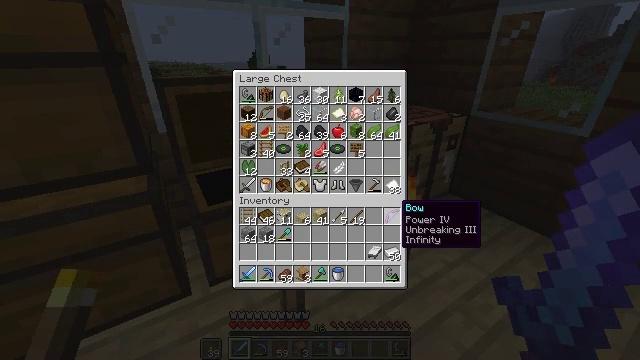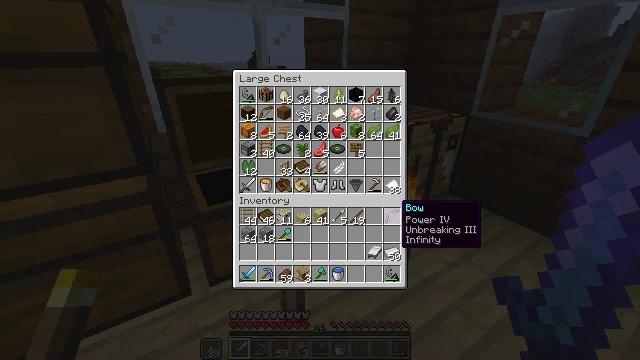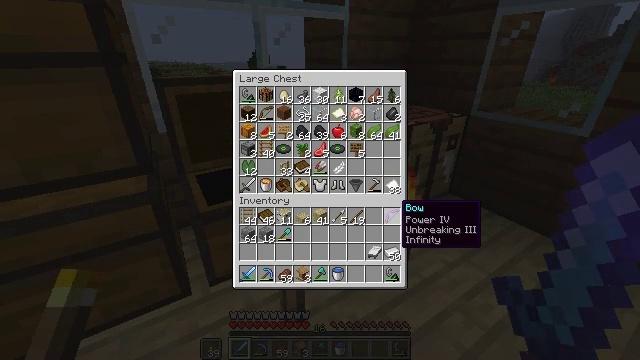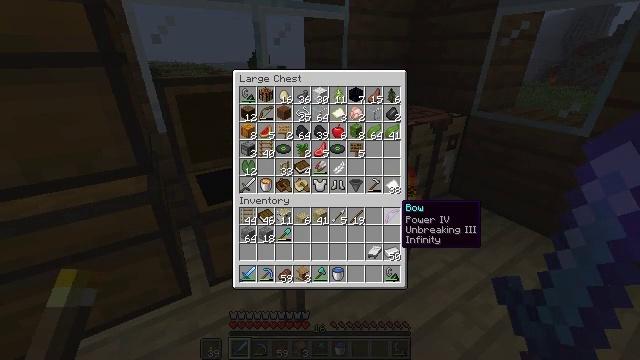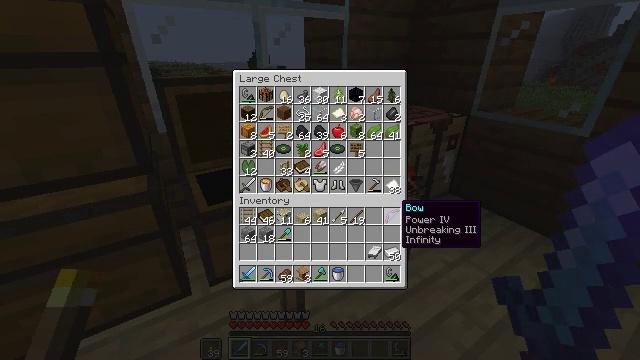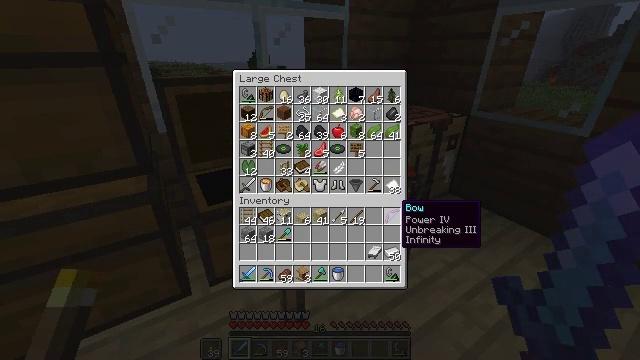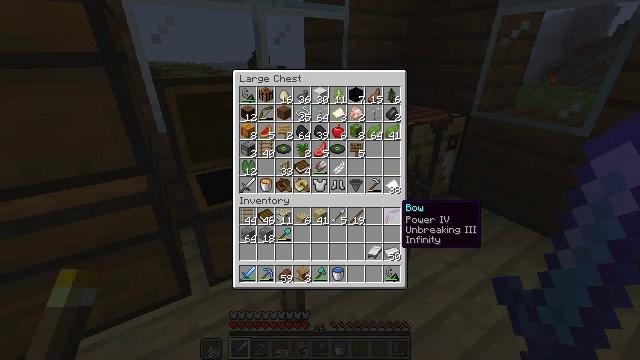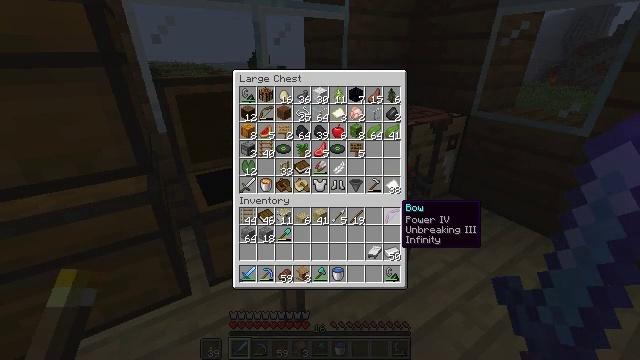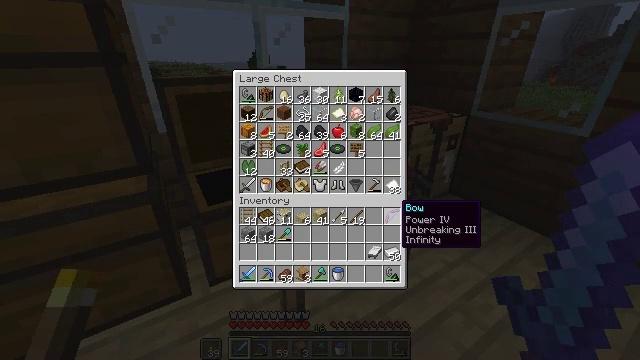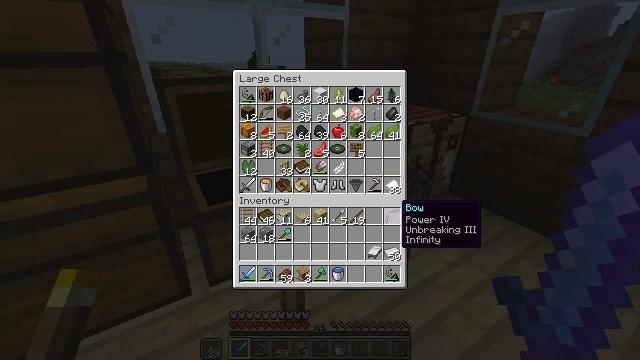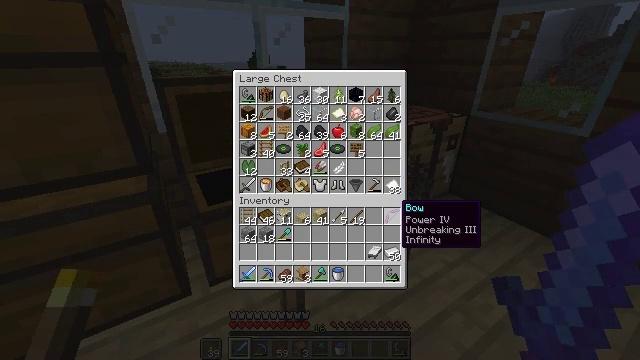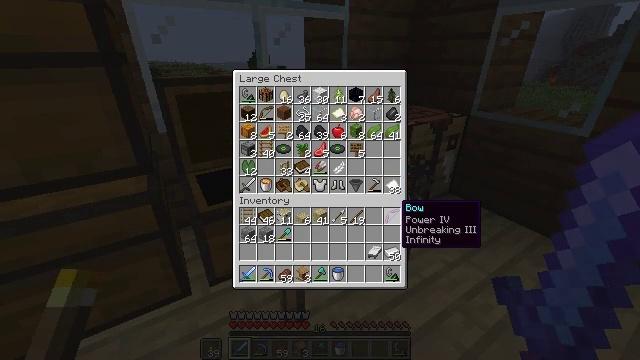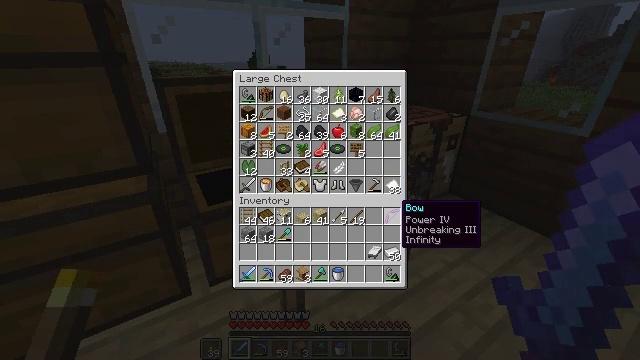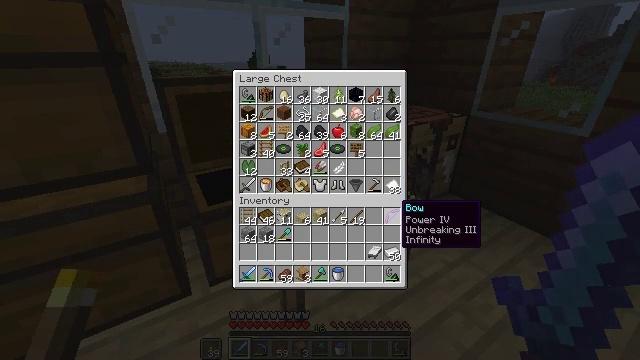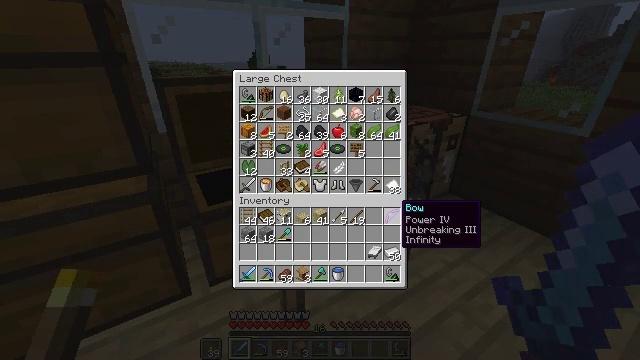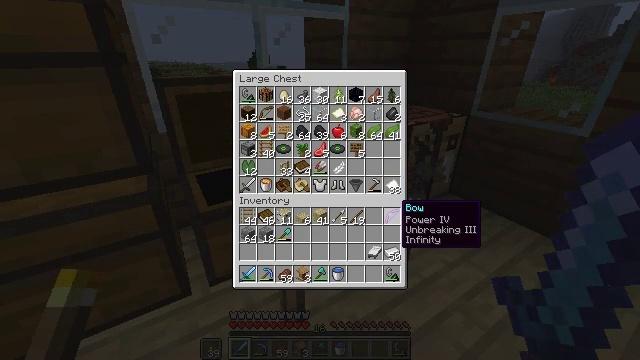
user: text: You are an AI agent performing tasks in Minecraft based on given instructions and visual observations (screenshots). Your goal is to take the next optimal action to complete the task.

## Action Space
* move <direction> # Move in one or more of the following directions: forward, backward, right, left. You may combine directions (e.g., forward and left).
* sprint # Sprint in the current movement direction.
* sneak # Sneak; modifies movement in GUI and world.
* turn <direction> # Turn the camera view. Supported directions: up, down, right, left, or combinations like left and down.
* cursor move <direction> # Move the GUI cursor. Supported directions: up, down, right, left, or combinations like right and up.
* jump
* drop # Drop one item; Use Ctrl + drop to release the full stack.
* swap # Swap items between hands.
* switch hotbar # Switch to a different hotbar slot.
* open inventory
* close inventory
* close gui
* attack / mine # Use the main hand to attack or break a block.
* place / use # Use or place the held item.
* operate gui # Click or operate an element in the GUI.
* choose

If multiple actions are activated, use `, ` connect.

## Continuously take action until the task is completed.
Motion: motion action
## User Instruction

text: Attack the stonecutter to pick it up.
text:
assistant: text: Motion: no_op
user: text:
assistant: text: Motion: no_op
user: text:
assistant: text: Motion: no_op
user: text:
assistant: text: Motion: no_op
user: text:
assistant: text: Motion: no_op
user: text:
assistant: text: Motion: no_op
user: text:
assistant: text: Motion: no_op
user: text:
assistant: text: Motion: no_op
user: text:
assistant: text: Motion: no_op
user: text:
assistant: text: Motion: no_op
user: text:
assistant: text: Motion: no_op
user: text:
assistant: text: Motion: no_op
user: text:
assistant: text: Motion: no_op
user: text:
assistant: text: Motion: no_op
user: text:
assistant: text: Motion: no_op
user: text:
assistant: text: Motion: no_op
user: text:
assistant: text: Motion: no_op
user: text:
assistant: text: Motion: no_op
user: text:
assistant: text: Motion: no_op
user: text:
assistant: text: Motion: no_op
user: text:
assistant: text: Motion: no_op
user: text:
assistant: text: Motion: no_op
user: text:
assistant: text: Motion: no_op
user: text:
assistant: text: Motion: no_op
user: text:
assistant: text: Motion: no_op
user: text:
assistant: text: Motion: no_op
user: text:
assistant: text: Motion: no_op
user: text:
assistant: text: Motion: no_op
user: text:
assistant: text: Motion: no_op
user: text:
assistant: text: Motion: no_op